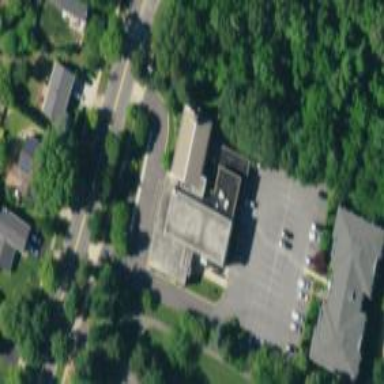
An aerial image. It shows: Building.